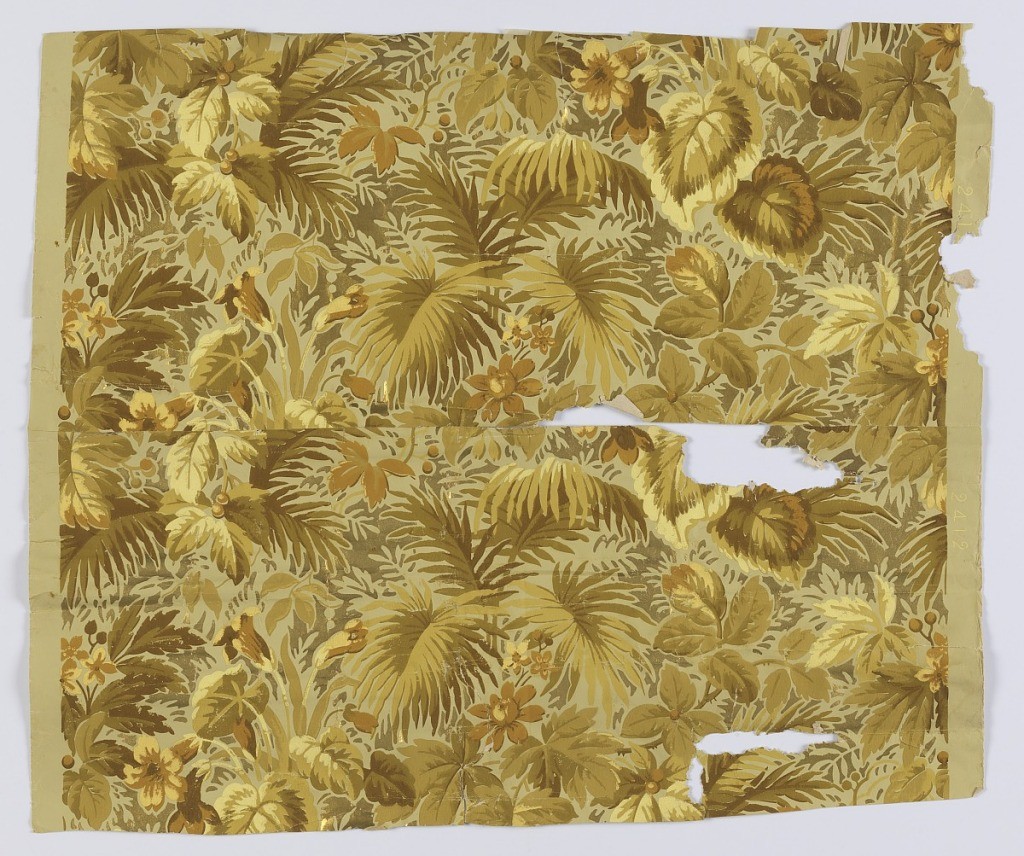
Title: Sidewall
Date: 1870–90
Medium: Machine-printed paper
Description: On metallic gold ground, yellow and tan ferns alternate with lush orange flowers and tan foliage.